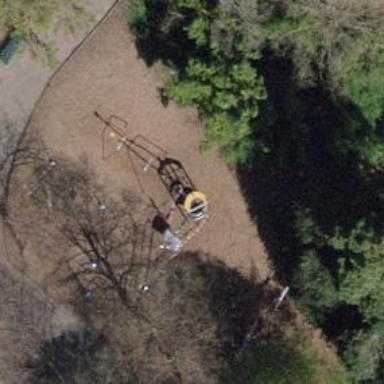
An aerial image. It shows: Playground area for leisure activities on the land.